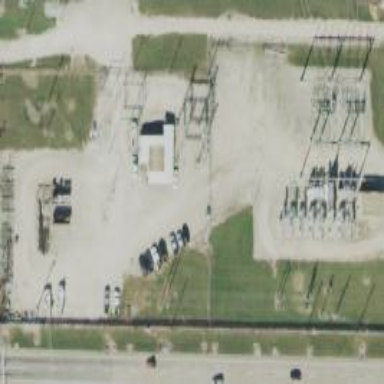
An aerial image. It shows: Outdoor power substation surrounded by fence. The substation is specifically for distribution purposes.